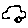
Label: car